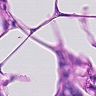
Metastatic tissue present: no